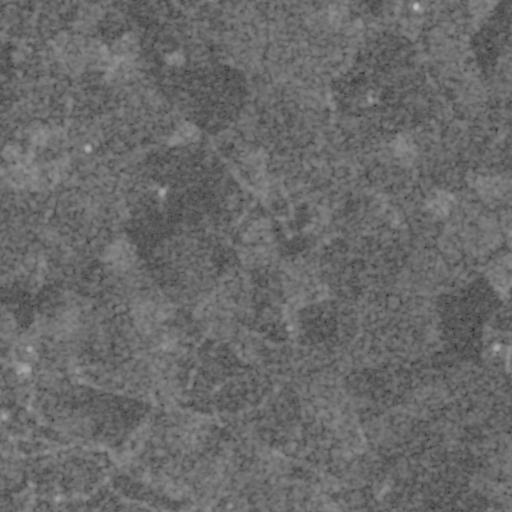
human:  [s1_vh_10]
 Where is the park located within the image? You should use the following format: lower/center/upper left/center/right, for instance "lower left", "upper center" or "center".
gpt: The park is located in the lower left of the image.
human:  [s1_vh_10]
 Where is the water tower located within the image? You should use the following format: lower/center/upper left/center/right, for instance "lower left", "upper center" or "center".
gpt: The water tower is located in the center left of the image.
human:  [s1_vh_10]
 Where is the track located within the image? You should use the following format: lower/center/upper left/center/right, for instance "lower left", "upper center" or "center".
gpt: There is no track in the image.

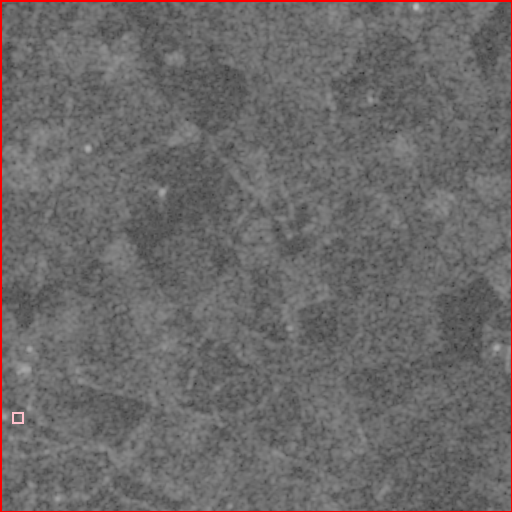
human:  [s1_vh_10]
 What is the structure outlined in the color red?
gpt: The structure outlined in red is a crop field.
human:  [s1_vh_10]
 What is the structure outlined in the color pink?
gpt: The structure outlined in pink is a park.
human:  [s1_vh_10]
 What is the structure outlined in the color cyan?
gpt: There is no cyan outline.